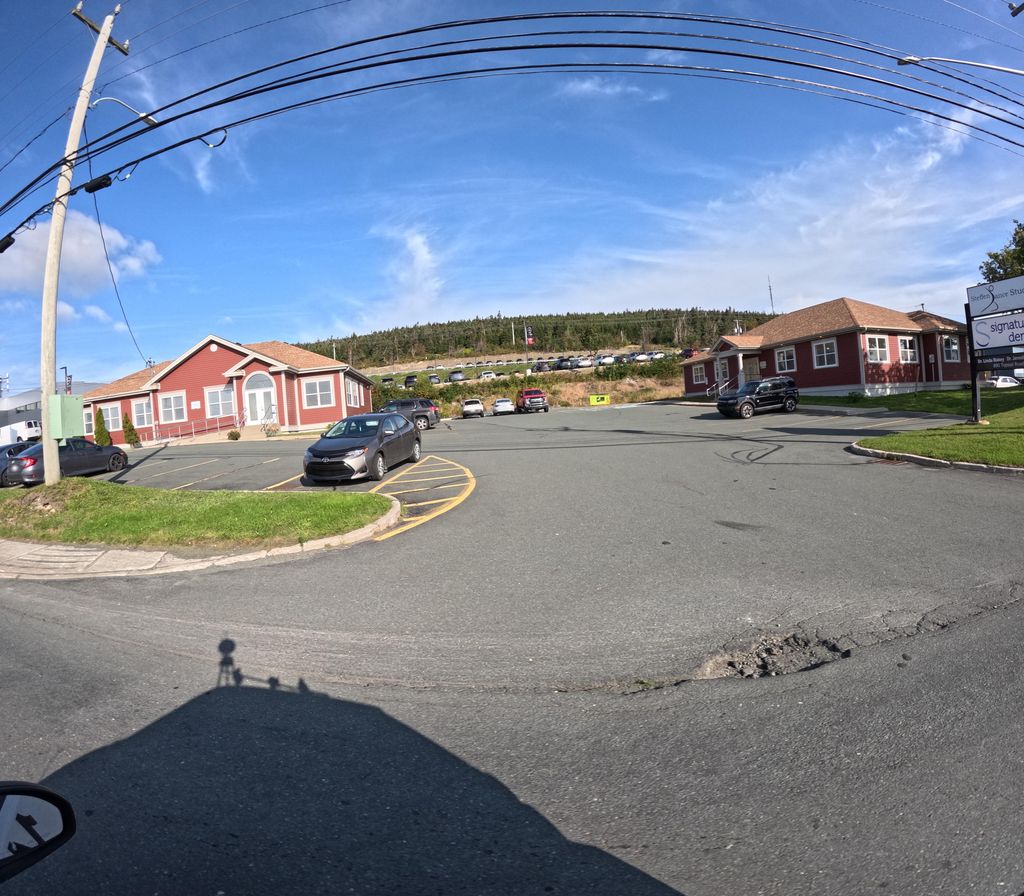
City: st_johns